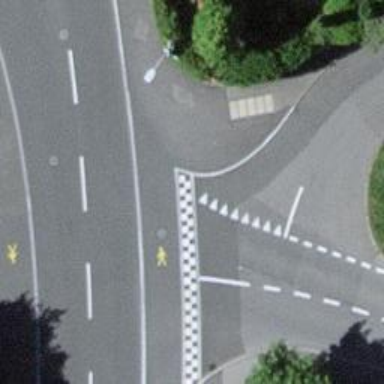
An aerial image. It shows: Marked crossing on footway.